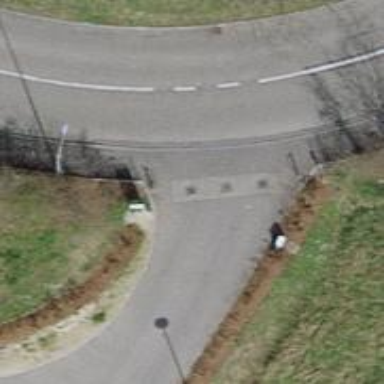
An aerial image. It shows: Bollard.